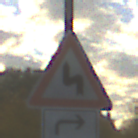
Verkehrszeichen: DoppelkurveZunaechstLinks
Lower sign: RichtungsangabeDurchPfeile5
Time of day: MorningAfternoon
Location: Outdoor (Suburban)
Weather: PartlyCloudy
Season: NotSpecified
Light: Natural